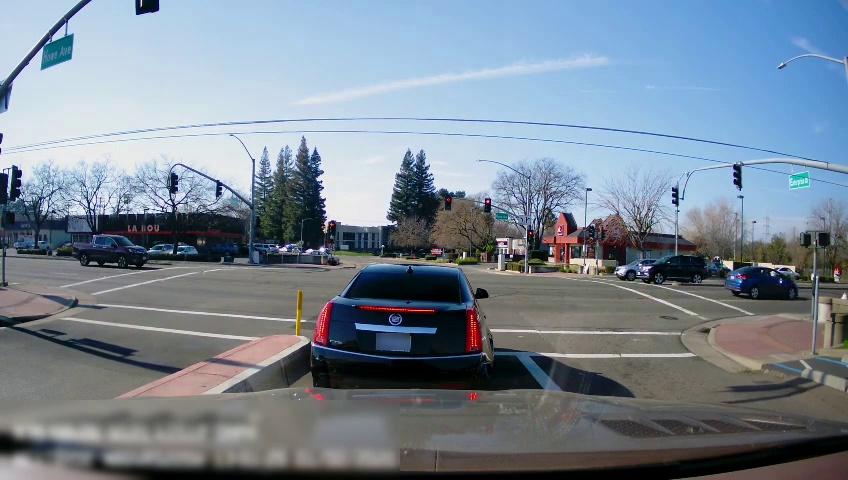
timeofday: Day
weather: Sunny
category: Drivable Space
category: Vehicles | SUV
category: Vehicles | Car
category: Vehicles | Car
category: Vehicles | SUV
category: Vehicles | Truck
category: Vehicles | Car
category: Vehicles | Car
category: Lanes | Opposite Lane
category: Lanes | Current Lane
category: Traffic | Lights
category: Traffic | Signs
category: Traffic | Lights
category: Traffic | Lights
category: Traffic | Lights
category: Traffic | Lights
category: Traffic | Lights
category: Traffic | Lights
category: Traffic | Lights
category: Traffic | Lights
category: Traffic | Signs
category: Traffic | Lights
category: Traffic | Lights
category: Traffic | Lights
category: Traffic | Lights
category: Traffic | Lights
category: Traffic | Signs
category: Traffic | Lights
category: Traffic | Lights
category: Traffic | Lights